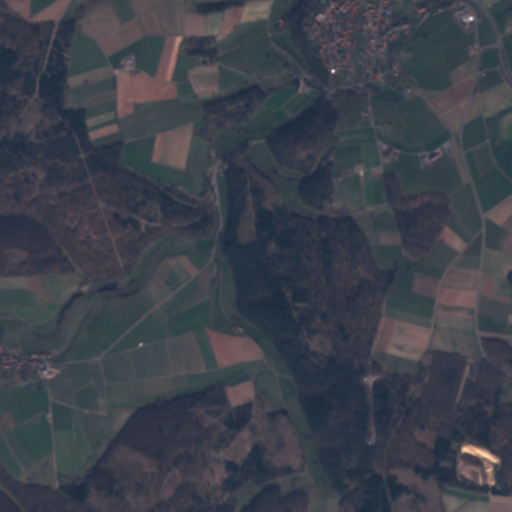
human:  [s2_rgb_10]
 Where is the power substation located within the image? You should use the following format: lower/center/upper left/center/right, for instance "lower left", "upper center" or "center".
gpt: The power substation is located in the lower left of the image.
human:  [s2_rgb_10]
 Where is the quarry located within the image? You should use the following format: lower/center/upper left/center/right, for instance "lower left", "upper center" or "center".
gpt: The quarry is located in the lower right of the image.
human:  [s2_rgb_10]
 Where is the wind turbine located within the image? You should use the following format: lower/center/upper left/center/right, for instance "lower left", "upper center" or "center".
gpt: The wind turbine is located in the lower right of the image.
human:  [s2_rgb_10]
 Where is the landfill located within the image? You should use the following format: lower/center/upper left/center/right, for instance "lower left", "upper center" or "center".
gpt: There is no landfill in the image.